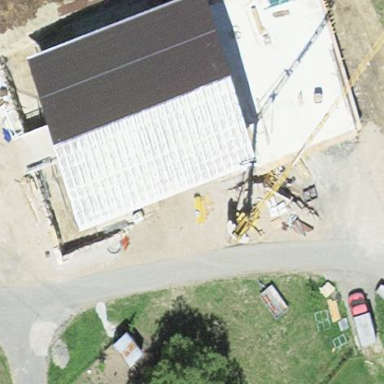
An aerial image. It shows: Barn.